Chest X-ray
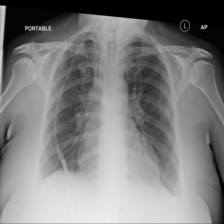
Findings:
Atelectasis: negative
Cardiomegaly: positive
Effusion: positive
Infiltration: negative
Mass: negative
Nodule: negative
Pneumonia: negative
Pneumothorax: negative
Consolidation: negative
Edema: negative
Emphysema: negative
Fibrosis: negative
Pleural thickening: negative
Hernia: negative